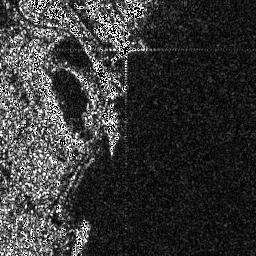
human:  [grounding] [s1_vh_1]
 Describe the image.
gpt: In the satellite image, there is  <ref>1 medium ship </ref> <box>[[26, 85, 35, 99, 0]]</box> located at bottom,  <ref>1 medium ship </ref> <box>[[40, 39, 46, 60, 0]]</box> located at center,  <ref>1 medium ship </ref> <box>[[42, 15, 56, 24, 0]]</box> located at top.